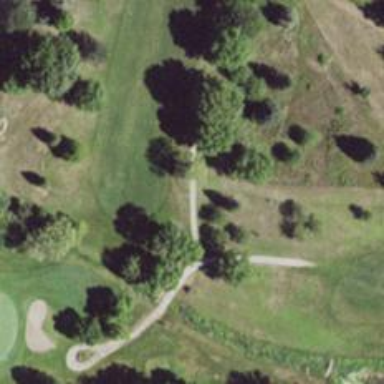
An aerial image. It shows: Path for both road and golf.